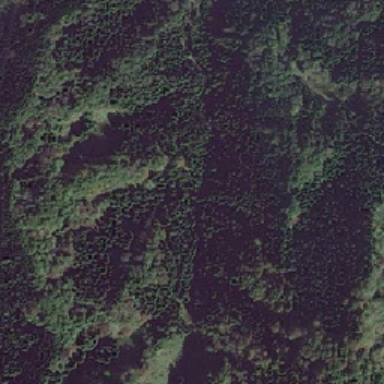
There are many green trees in the forest .